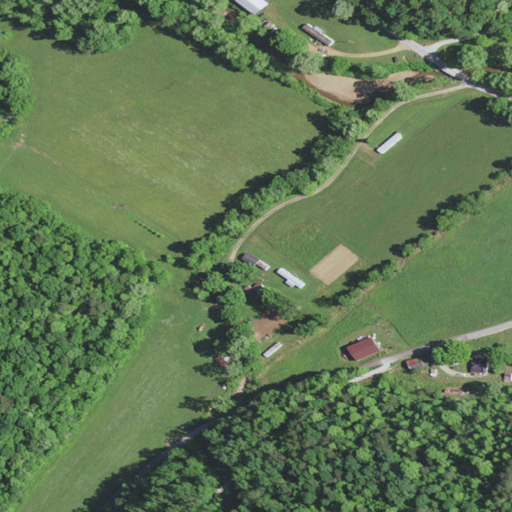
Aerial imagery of valley in Kentucky named Dry Hollow containing pasture, deciduous forest, open development, mixed forest, and low intensity development